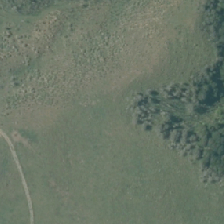
Land cover: high_producing_grassland